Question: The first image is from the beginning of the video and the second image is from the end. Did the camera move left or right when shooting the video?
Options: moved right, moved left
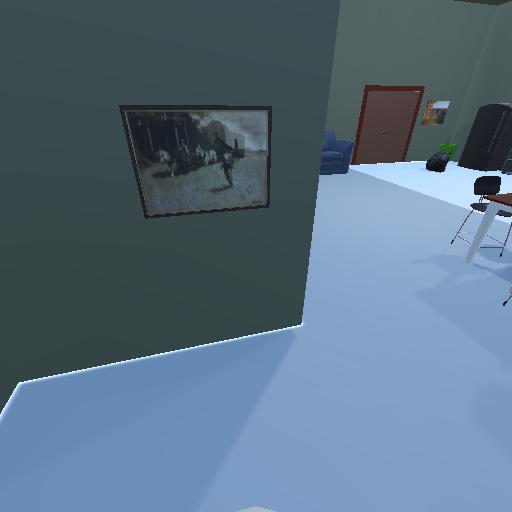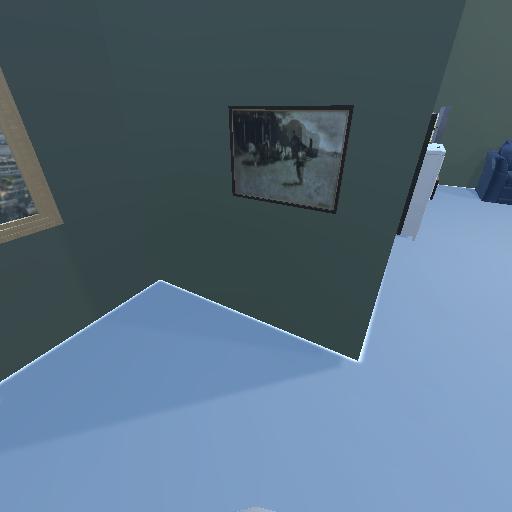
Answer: moved right